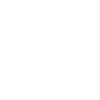
Label: dusty